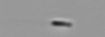
Label: Bacillariophyceae